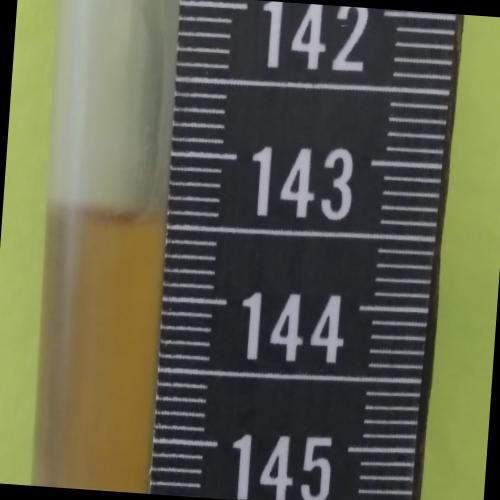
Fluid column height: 143.5 cm